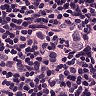
Metastatic tissue present: no